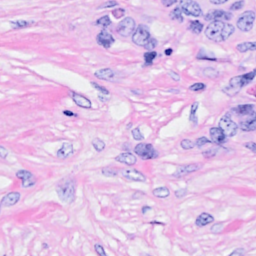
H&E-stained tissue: Breast